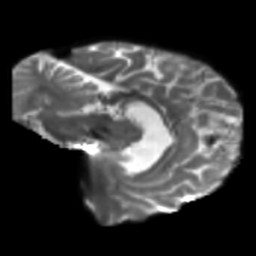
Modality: T2w
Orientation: sagittal
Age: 54
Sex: female
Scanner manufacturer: siemens
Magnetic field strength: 3 T
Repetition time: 5.25 s
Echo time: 0.08 s